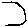
Label: hexagon